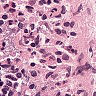
Metastatic tissue present: no